三年级 · 组合数学
填一填。

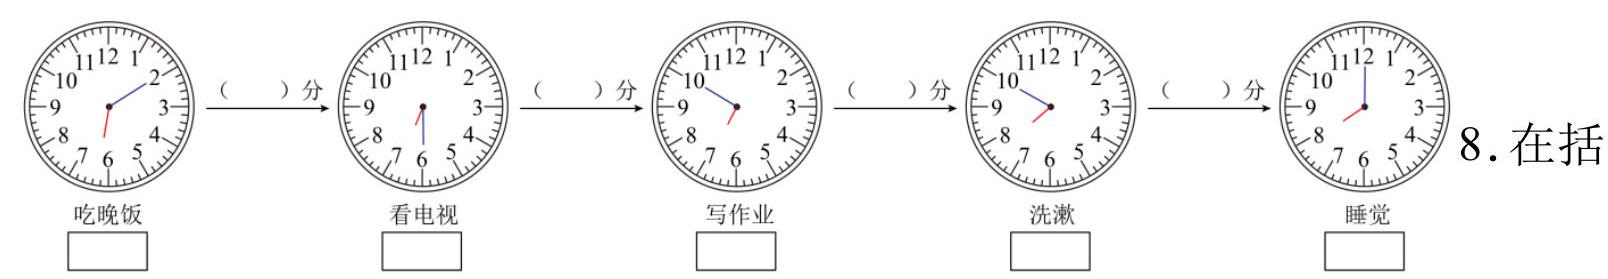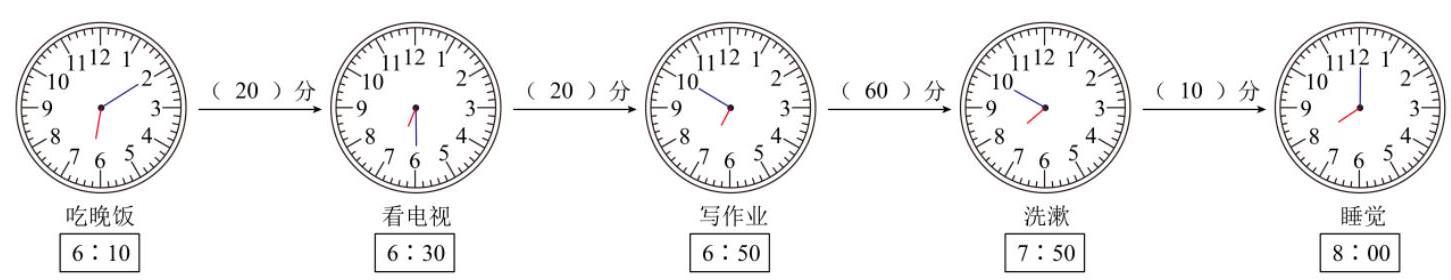
答案: 见详解

【分析】吃晚饭: 时针指向 6 和 7 之间, 表示 6 时多, 分针指向 2 , 表示 10 分, 合起来表示: 6: 10;

看电视: 时针指向 6 和 7 之间, 表示 6 时多, 分针指向 6 , 表示 30 分, 合起来表示: 6: 30 ;
写作业: 时针指向 6 和 7 之间, 表示 6 时多, 分针指向 10 , 表示 50 分, 合起来表示: 6: 50 ;

洗漱：时针指向 7 和 8 之间，表示 7 时多，分针指向 10 , 表示 50 分, 合起来表示: $7: 50$;

睡觉: 时针指向 8 , 表示 8 时, 分针指向 12 , 表示 0 分, 合起来表示: 8 : 00 ;

根据：经过时间＝结束时刻一开始时刻，据此算出经过时间。

【详解】 6 时 30 分 -6 时 10 分 $=20$ （分钟）

6 时 50 分 -6 时 30 分 $=20$ (分钟)

7 时 50 分 -6 时 50 分 $=60$ (分钟)

8 时 -7 时 50 分 $=10$ (分钟)

【点睛】本题考查了时间与钟面指针的位置关系及经过时间的计算, 要熟练掌握。